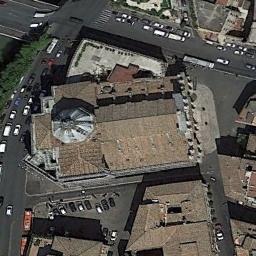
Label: church